Explain the disparities between the first and second image.
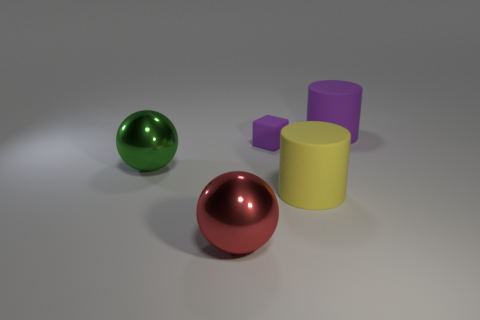
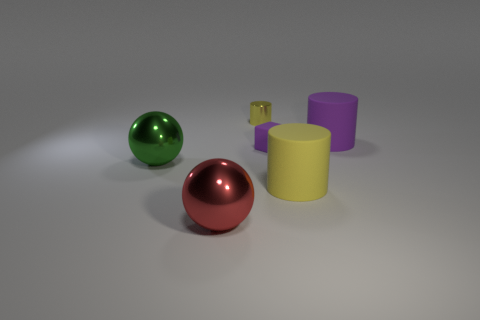
the metal cylinder has appeared
the tiny yellow object has been added
the tiny yellow cylinder has been added
the small yellow metallic cylinder that is behind the large green thing has been added
the small yellow metal cylinder that is behind the large purple matte cylinder has been added
the tiny yellow shiny cylinder behind the large purple thing has been newly placed